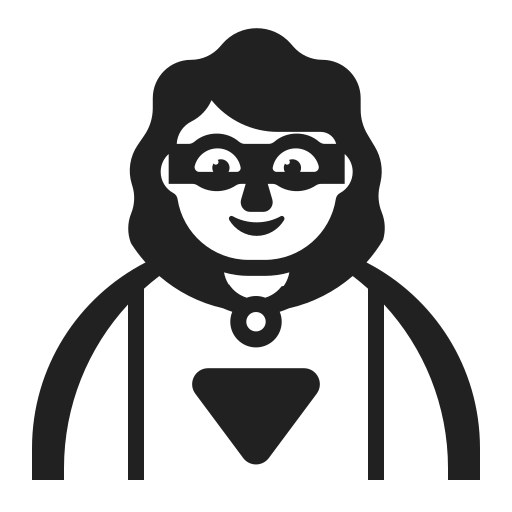
woman superhero high contrast default